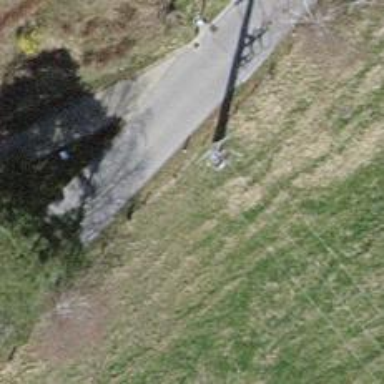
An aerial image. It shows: Power pole.